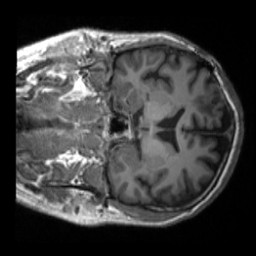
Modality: T1w
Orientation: coronal
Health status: ill
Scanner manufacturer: siemens
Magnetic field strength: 3 T
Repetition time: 1.9 s
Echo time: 0.00251 s